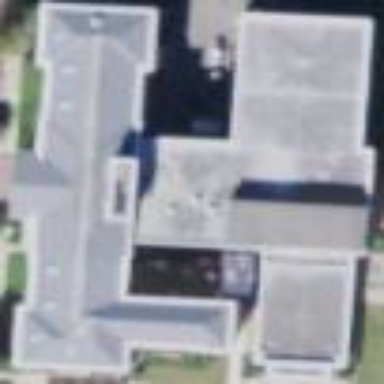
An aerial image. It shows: University building.